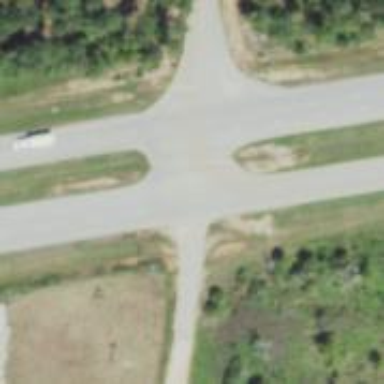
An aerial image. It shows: Asphalt trunk link road.